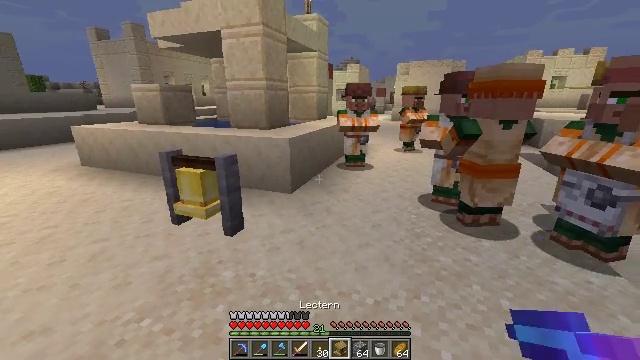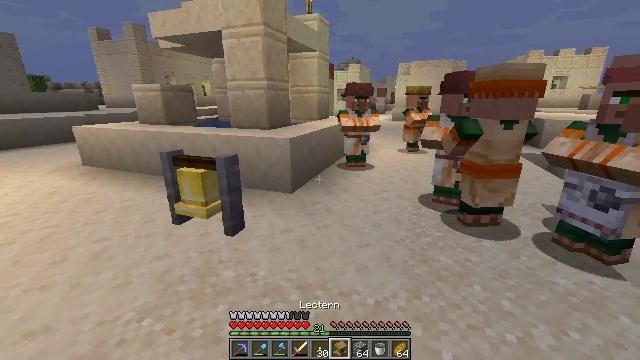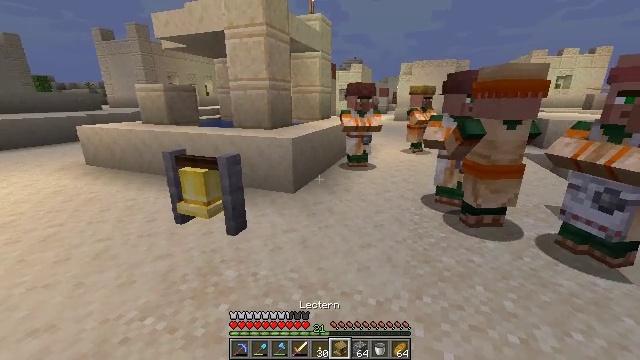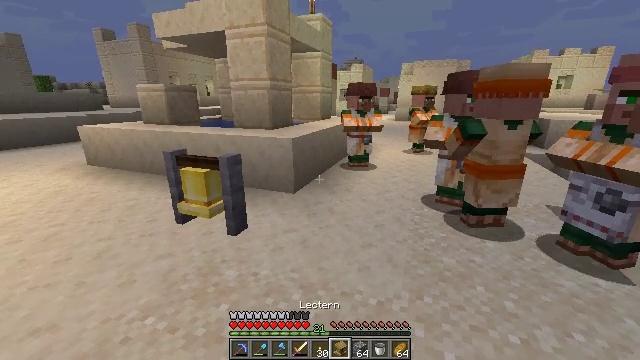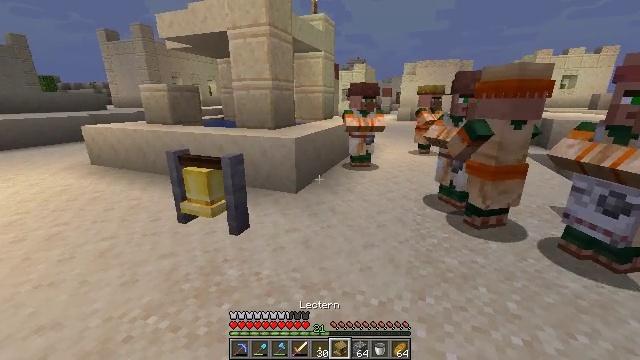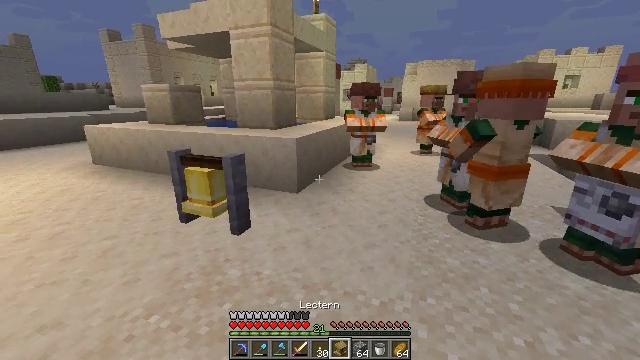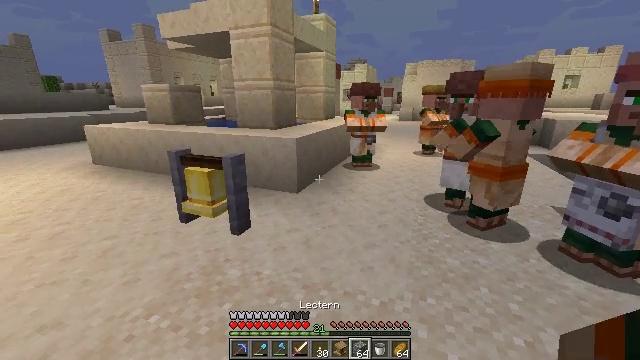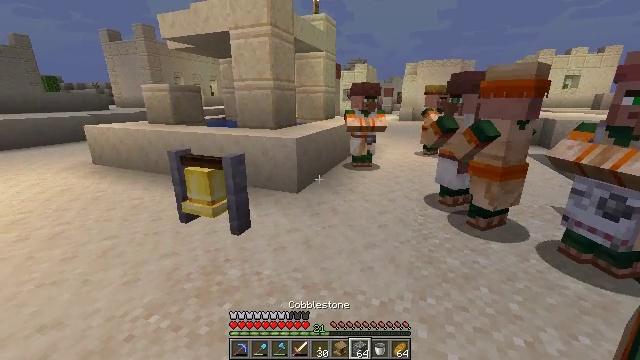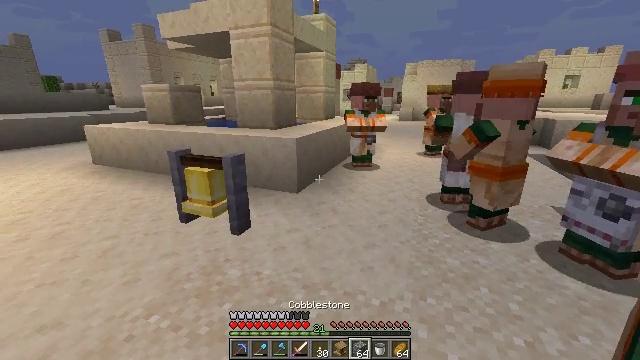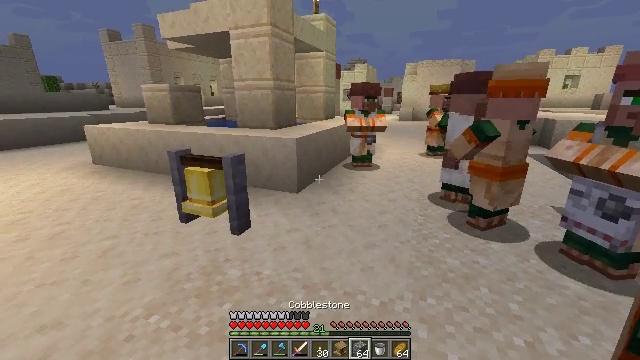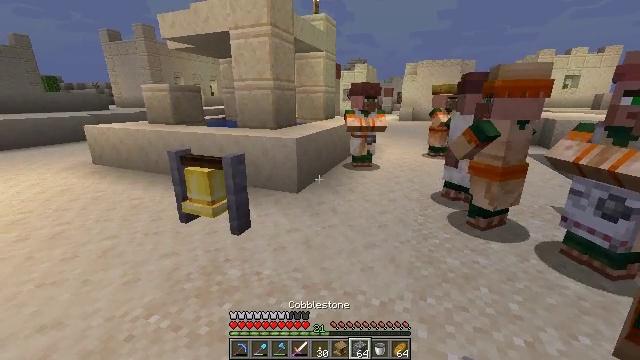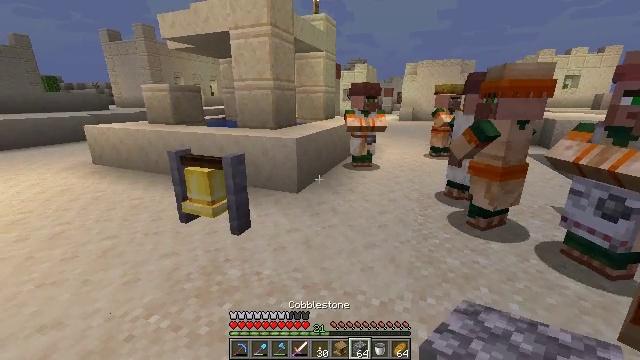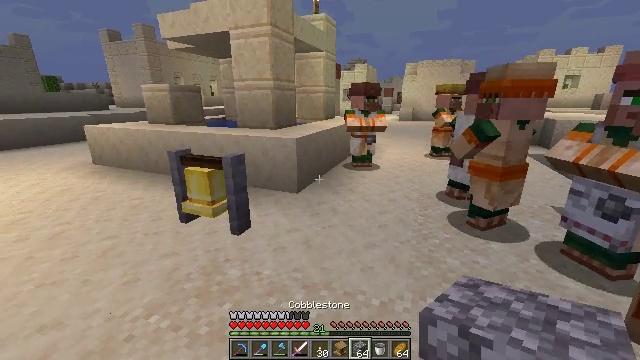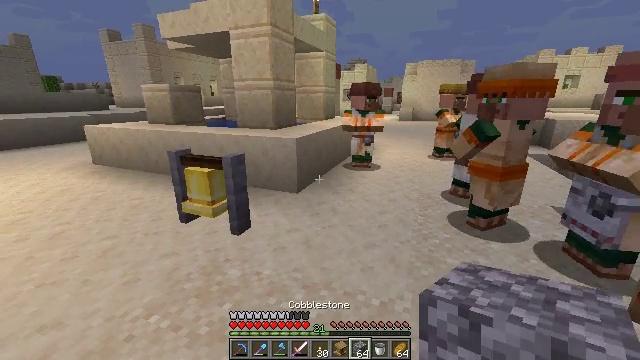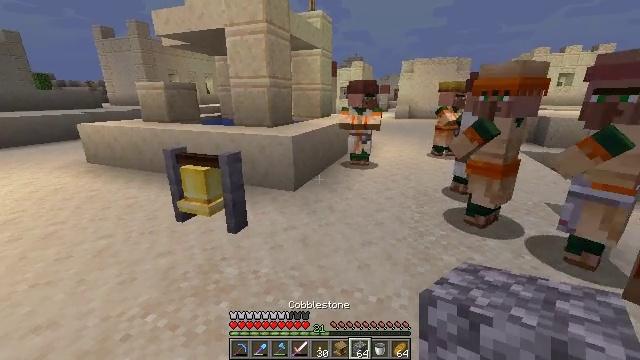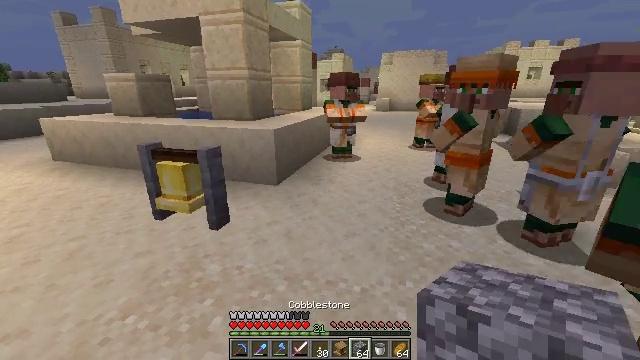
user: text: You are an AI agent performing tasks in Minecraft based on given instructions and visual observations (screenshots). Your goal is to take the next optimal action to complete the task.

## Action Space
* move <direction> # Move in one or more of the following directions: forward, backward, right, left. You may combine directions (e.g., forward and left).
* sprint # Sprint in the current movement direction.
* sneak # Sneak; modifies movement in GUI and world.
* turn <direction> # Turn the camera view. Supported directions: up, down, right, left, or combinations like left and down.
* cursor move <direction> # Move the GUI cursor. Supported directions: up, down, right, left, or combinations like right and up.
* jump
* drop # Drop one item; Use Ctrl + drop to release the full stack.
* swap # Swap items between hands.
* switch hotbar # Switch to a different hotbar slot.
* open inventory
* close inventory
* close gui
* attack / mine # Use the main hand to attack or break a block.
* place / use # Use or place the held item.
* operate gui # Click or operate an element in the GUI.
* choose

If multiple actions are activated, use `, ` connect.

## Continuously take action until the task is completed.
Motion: motion action
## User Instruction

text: Gather smooth sandstone from desert temples or structures.
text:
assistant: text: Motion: switch to hotbar 6
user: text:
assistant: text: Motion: switch to hotbar 6
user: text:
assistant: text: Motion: no_op
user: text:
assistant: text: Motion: no_op
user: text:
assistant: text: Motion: no_op
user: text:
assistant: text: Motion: switch to hotbar 7
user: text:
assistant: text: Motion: switch to hotbar 7
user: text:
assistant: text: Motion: switch to hotbar 7
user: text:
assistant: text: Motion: no_op
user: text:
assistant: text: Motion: no_op
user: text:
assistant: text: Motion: no_op
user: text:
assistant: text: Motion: no_op
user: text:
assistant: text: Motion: no_op
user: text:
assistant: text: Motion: no_op
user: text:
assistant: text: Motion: turn right and down
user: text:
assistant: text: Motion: move forward, turn right and down
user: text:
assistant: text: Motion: move forward, turn right
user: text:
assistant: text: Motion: move forward, turn right
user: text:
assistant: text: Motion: move forward and move left
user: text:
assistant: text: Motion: move forward and move left
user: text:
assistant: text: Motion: move left
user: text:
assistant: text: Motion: move left
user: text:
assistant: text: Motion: no_op
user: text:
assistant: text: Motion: turn right
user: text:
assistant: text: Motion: turn right
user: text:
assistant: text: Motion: turn right
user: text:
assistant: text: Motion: turn right
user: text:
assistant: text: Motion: turn right
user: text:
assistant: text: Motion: turn right
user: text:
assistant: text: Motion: turn right